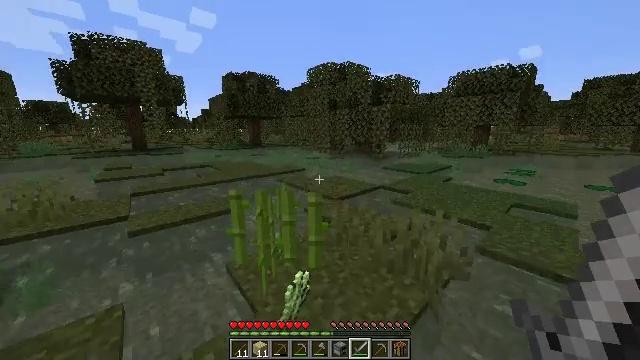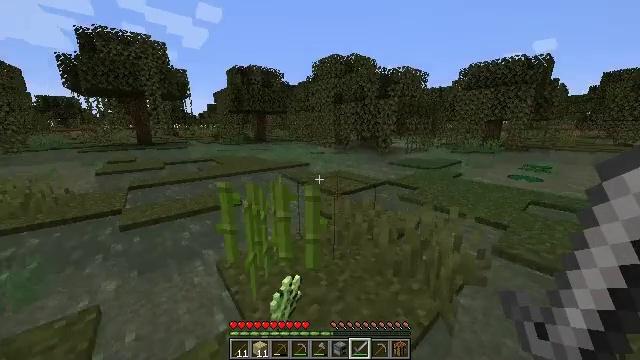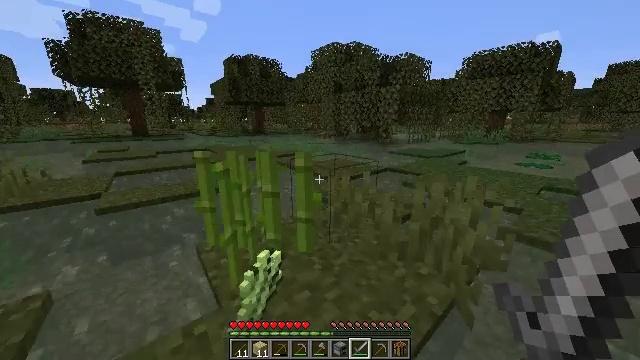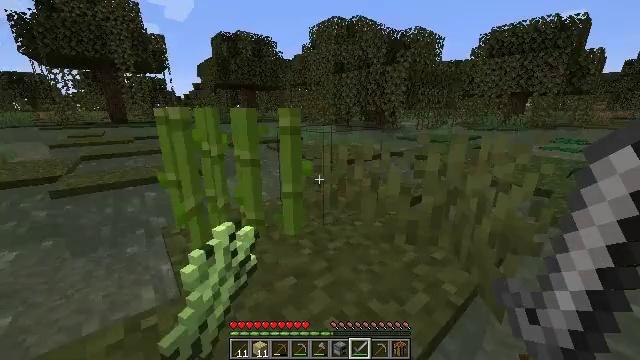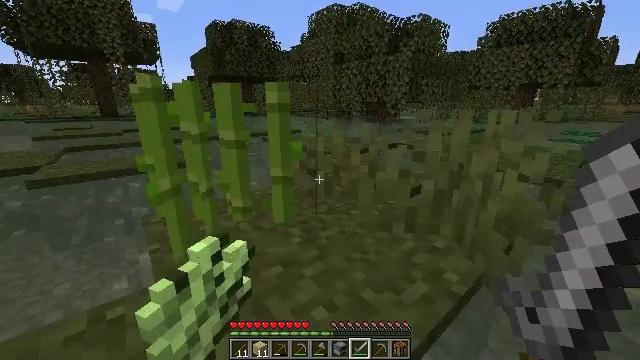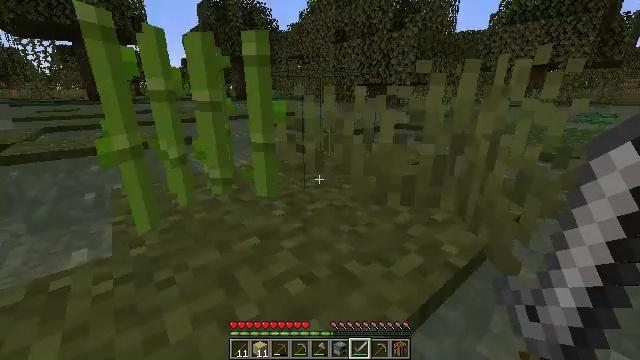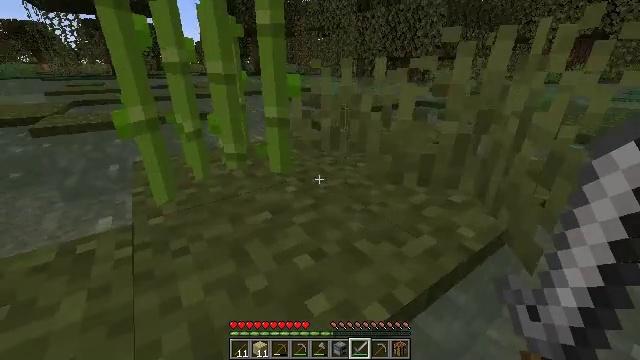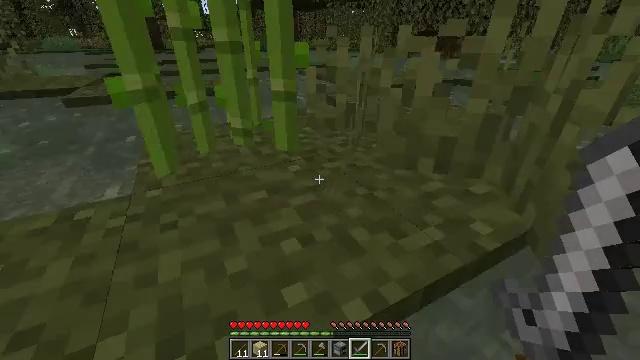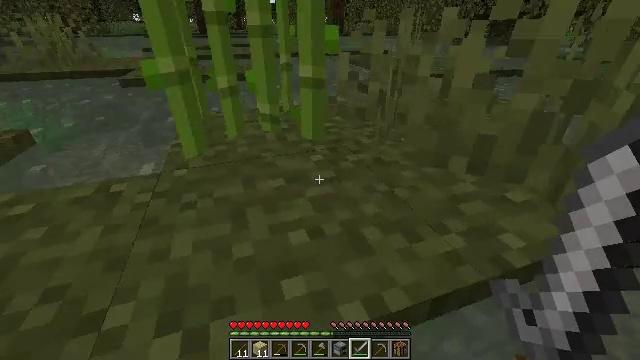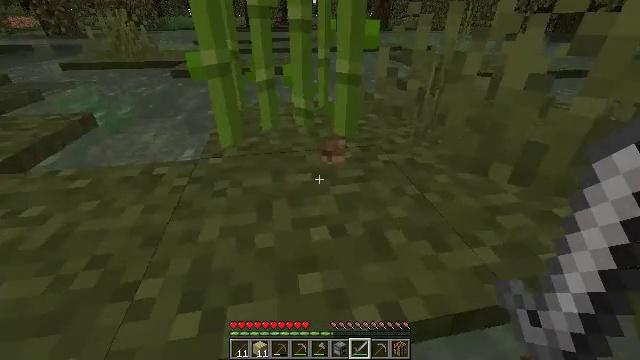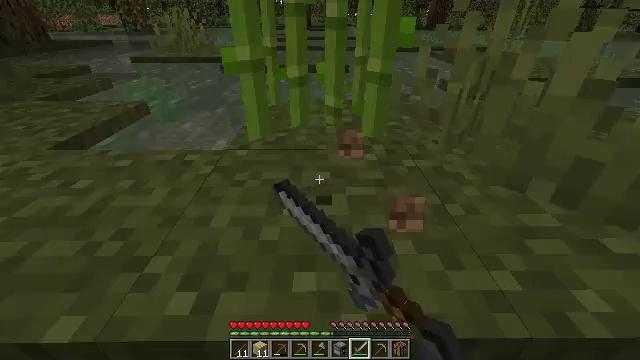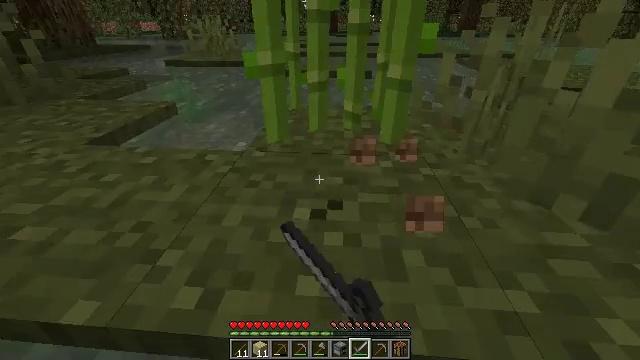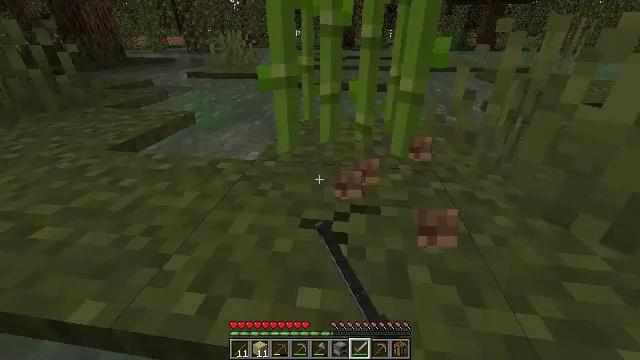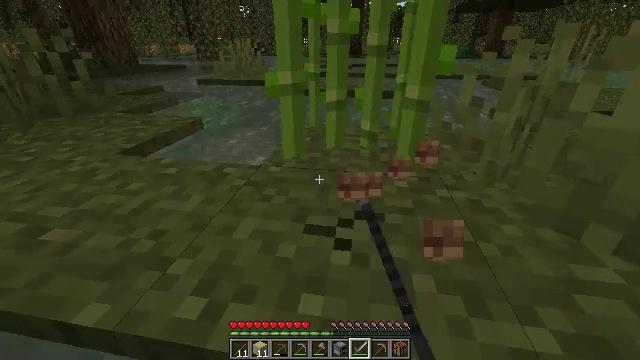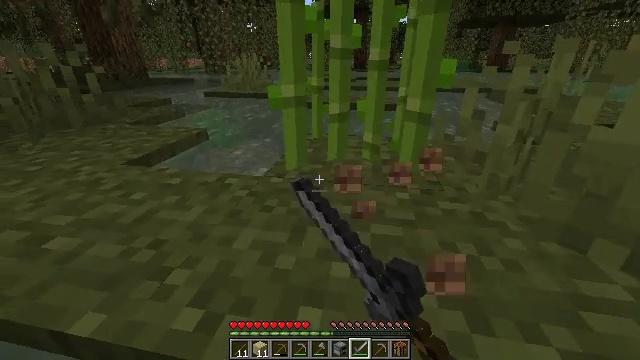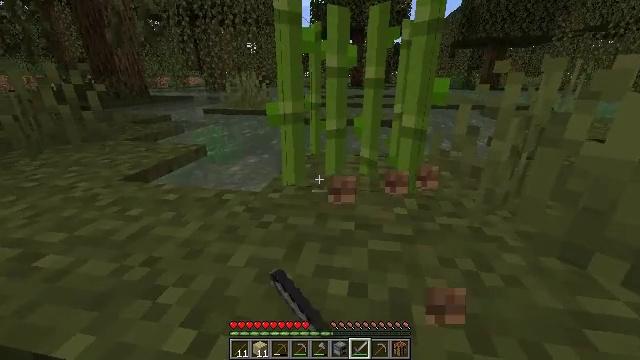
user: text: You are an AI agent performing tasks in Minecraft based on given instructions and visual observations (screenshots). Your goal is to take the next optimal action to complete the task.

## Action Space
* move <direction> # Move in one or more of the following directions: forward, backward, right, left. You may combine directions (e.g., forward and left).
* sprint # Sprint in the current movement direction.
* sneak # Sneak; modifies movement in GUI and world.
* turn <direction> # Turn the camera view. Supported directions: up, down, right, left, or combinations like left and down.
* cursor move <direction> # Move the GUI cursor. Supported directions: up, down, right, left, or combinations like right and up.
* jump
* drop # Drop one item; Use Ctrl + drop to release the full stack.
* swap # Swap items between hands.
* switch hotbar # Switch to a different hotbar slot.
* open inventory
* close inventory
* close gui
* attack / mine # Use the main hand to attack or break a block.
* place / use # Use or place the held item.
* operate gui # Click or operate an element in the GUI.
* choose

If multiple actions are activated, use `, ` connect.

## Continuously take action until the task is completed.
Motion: motion action
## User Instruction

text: Cut down the sugar cane stalks.
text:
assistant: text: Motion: move forward, sprint, turn left and down
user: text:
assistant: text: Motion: move forward, sprint, turn down
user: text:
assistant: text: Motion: move forward, sprint, turn down
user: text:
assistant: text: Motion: move forward, sprint
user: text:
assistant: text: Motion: move forward, sprint, turn down
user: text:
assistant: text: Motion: move forward, sprint, turn left and down
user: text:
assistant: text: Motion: move forward, sprint, turn left and down
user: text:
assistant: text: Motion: move forward, sprint, turn left and down
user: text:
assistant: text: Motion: move forward, sprint, turn left, attack / mine
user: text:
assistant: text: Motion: move forward, sprint, turn left, attack / mine
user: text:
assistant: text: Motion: move forward, sprint, turn left and up, attack / mine
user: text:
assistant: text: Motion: move forward, sprint, turn left and up, attack / mine
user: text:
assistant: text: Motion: move forward, sprint, turn left and up, attack / mine
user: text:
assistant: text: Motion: move forward, sprint, turn left and up
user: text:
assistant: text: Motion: move forward, sprint, turn up
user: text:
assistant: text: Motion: move forward, sprint, turn right and up
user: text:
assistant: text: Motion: move forward, sprint, turn right
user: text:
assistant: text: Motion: move forward, sprint, turn right
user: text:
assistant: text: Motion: move forward, sprint
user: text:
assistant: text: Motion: move forward, sprint, turn right and up, attack / mine
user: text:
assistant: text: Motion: move forward, sprint, attack / mine
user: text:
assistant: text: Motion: move forward, sprint, attack / mine
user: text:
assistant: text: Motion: move forward, sprint, attack / mine
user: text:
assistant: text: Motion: move forward, sprint, turn up, attack / mine
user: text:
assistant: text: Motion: move forward, sprint
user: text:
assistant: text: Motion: move forward, sprint
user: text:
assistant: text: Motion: move forward, sprint
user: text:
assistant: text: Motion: move forward, sprint, jump
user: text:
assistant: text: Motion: move forward, sprint, jump
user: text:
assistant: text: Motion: move forward, sprint, jump